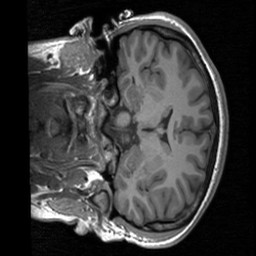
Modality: T1w
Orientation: coronal
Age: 19
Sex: female
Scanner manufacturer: siemens
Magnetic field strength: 3 T
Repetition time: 1.9 s
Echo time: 0.00226 s